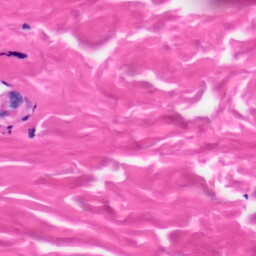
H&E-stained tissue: Skin